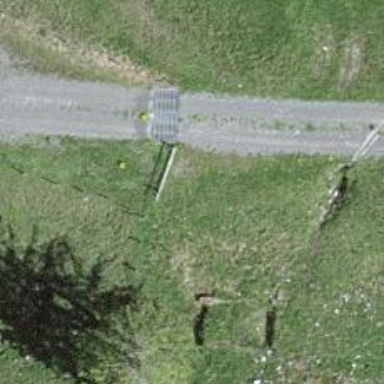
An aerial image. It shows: Cattle grid barrier.